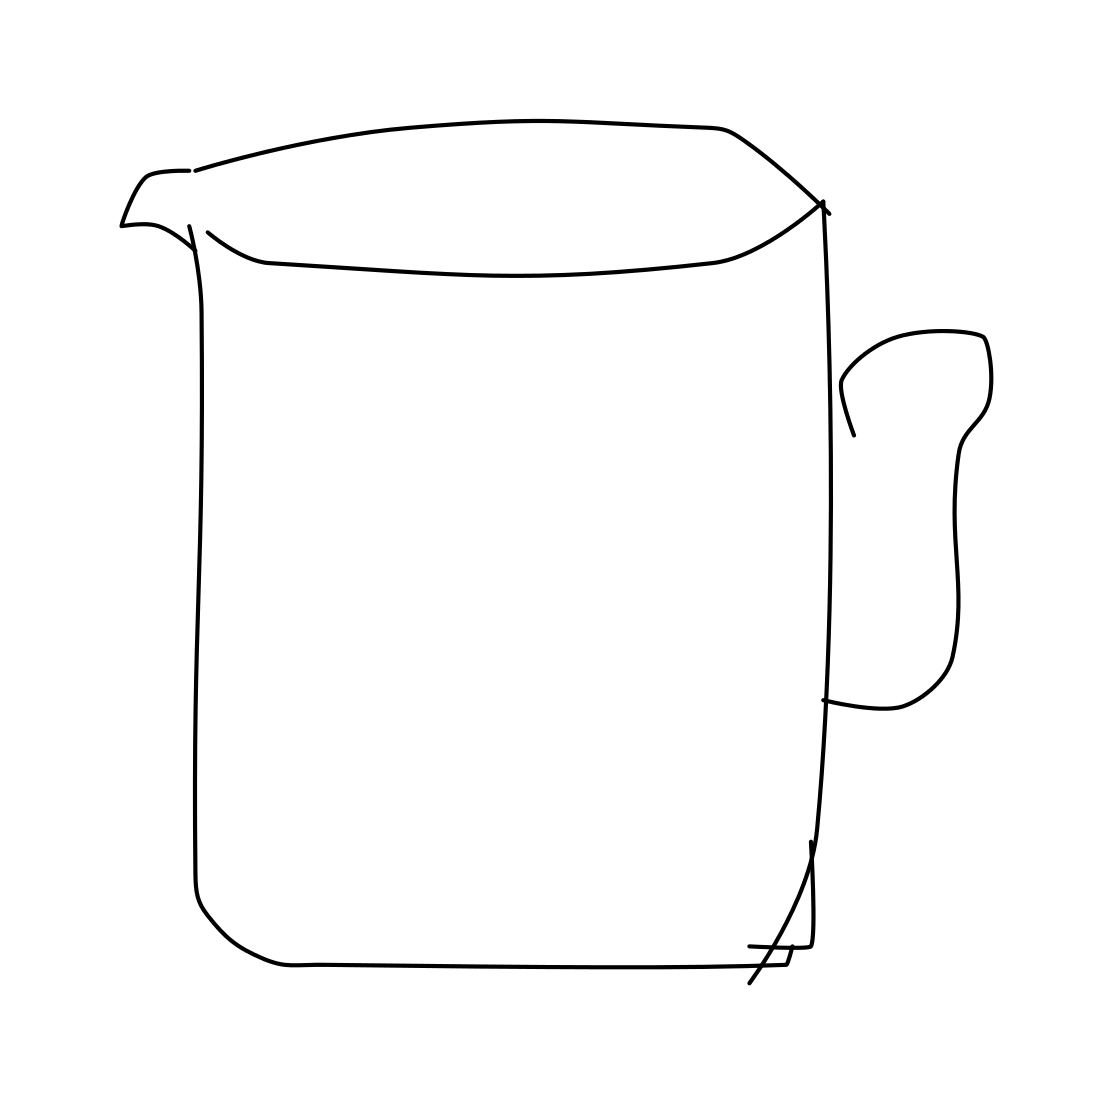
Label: mug